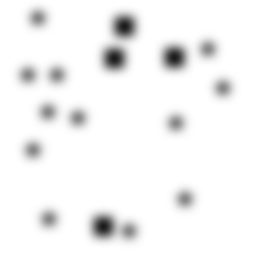
Squares: 4
Triangles: 0
Stars: 12
Total shapes: 16